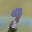
Label: 9